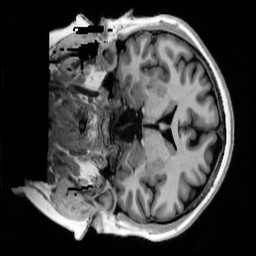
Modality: T1w
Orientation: coronal
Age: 24
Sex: female
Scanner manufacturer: siemens
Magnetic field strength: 3 T
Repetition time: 4 s
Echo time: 0.00289 s